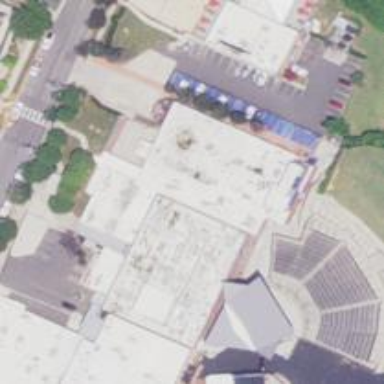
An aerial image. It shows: Theatre.